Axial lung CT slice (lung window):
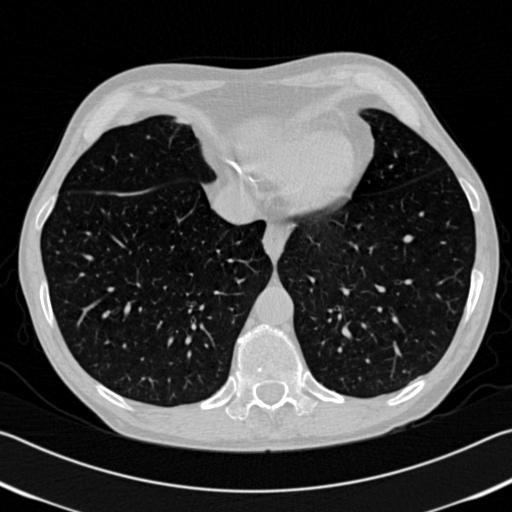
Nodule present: no